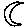
Label: moon